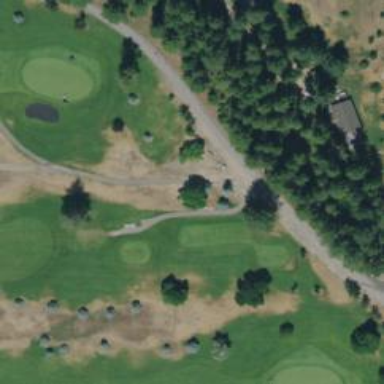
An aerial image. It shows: Golf tee.